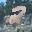
Label: 2